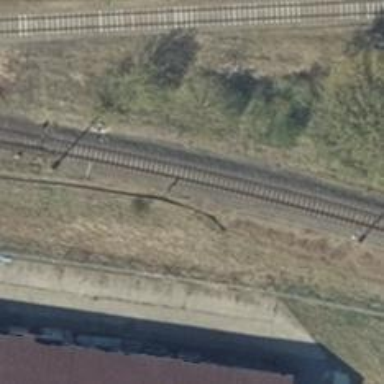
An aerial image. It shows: Railway signal.